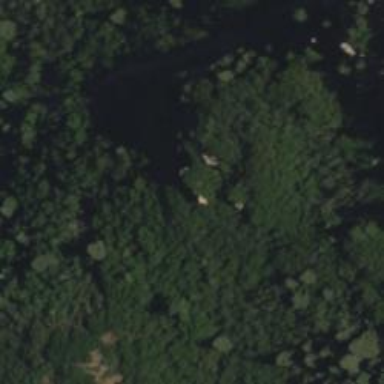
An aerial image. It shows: Natural cliff.